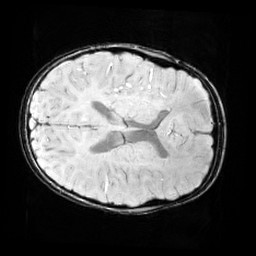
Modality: SWI
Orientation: axial
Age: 10
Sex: male
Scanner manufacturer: siemens
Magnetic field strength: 3 T
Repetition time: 0.027 s
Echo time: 0.02 s